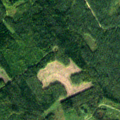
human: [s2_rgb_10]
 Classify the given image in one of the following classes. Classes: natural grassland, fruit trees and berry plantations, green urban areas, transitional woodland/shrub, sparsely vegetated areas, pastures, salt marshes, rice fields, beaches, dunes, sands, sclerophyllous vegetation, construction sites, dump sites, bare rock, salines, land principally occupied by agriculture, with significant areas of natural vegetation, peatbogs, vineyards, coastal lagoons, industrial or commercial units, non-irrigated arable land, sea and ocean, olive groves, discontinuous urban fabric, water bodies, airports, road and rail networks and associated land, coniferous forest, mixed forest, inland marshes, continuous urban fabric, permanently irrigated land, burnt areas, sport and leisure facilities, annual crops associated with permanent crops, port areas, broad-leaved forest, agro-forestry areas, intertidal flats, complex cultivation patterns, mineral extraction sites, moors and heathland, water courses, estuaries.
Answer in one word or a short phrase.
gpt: coniferous forest, mixed forest